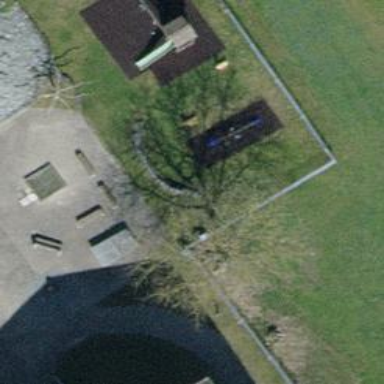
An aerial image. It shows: Seesaw in the playground.